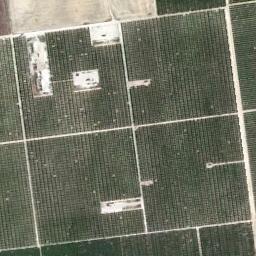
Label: rectangular_farmland